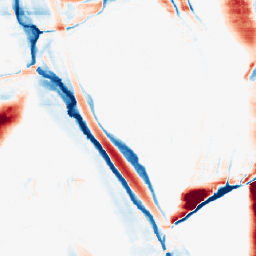
Category: morphological
Decomposition family: morphological_ellipse
Decomposition parameters: operation: average
width: 5
height: 50
Upsampling method: area
Upsampling parameters: scale: 2
Upsampling scale: 2